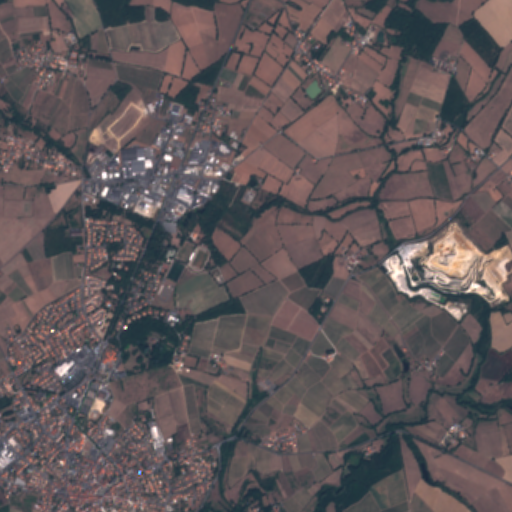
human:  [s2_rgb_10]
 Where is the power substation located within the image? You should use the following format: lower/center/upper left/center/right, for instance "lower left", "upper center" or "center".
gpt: The power substation is located in the center left of the image.
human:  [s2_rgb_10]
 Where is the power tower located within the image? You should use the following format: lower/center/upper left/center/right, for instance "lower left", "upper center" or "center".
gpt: The power tower is located in the upper center of the image.
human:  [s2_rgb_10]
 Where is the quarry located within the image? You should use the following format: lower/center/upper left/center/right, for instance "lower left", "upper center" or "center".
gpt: The quarry is located in the center right of the image.
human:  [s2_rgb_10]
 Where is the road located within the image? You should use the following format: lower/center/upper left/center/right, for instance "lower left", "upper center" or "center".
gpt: There is no road in the image.